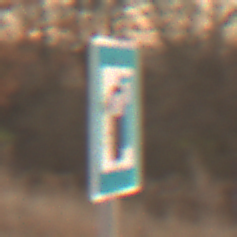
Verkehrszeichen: LadestationFuerElektrofahrzeuge
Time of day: SunriseSunset
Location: Outdoor (Nature)
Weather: PartlyCloudy
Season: NotSpecified
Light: Natural